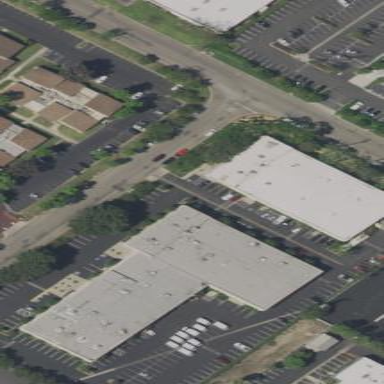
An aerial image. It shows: Commercial building.